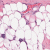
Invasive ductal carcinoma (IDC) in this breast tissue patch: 1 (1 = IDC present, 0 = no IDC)